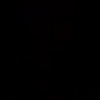
Label: space